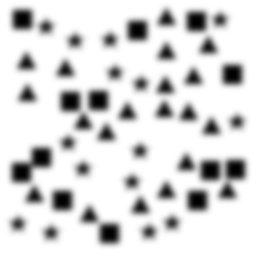
Squares: 13
Triangles: 20
Stars: 15
Total shapes: 48